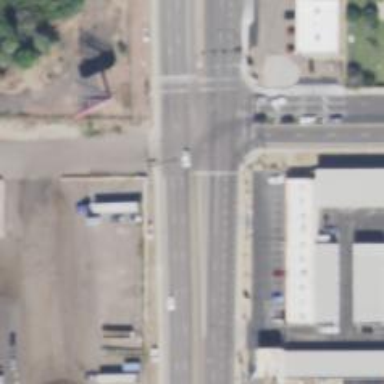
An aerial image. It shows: Solid stop line on the road.